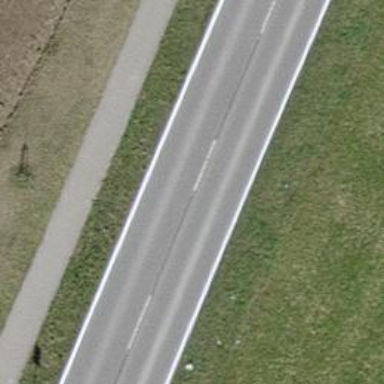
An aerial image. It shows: Secondary road with asphalt surface.